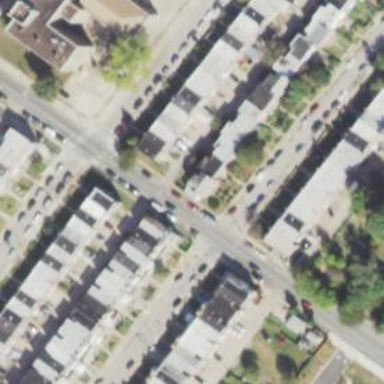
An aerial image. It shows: Alleyway designated as service road.